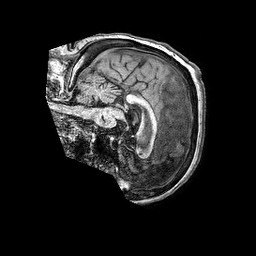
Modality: T1w
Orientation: sagittal
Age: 76
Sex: female
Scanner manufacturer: philips
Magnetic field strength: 3 T
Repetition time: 0.006805 s
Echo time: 0.003123 s